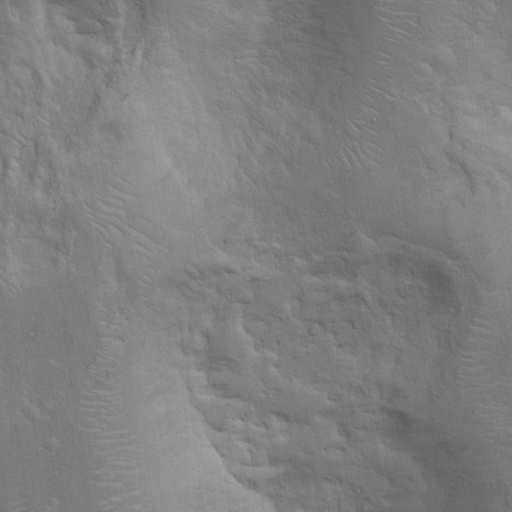
Classes present: Background, Cone